Field crop: tomato
Growth stage: 1
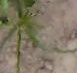
Species: cyperus